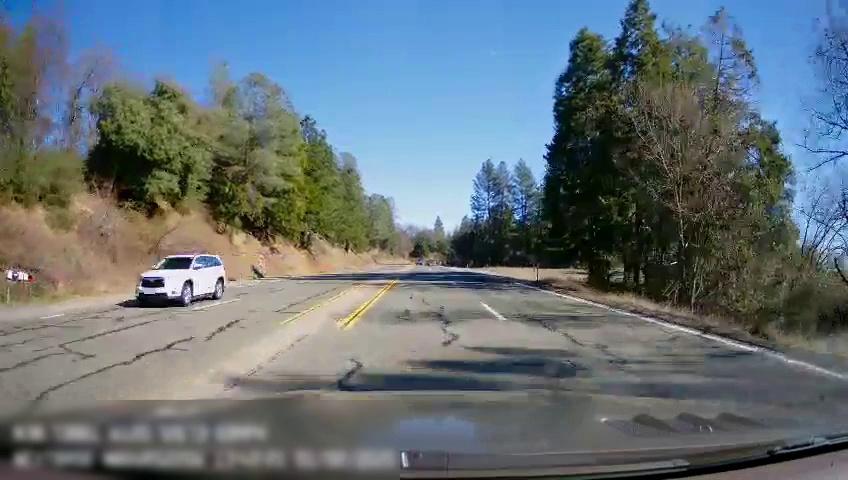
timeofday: Day
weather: Sunny
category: Drivable Space
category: Vehicles | SUV
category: Lanes | Opposite Lane
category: Lanes | Opposite Lane
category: Lanes | Current Lane
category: Lanes | Alternate Lane
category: Lanes | Current Lane
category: Lanes | Alternate Lane
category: Lanes | Opposite Lane
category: Lanes | Opposite Lane